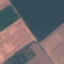
Land use / land cover class: AnnualCrop